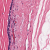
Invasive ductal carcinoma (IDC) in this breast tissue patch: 0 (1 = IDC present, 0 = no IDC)